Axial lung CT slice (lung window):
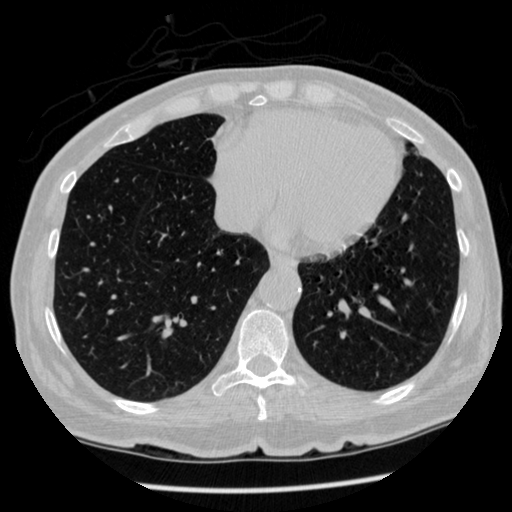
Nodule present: no